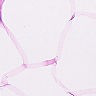
Metastatic tissue present: no